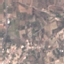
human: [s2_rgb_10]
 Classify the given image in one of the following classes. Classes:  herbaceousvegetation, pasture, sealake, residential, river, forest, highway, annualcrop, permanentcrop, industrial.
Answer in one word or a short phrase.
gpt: PermanentCrop